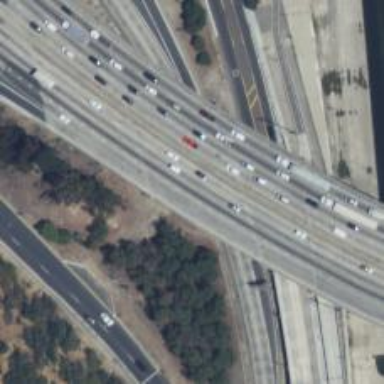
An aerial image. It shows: Bridge over motorway.